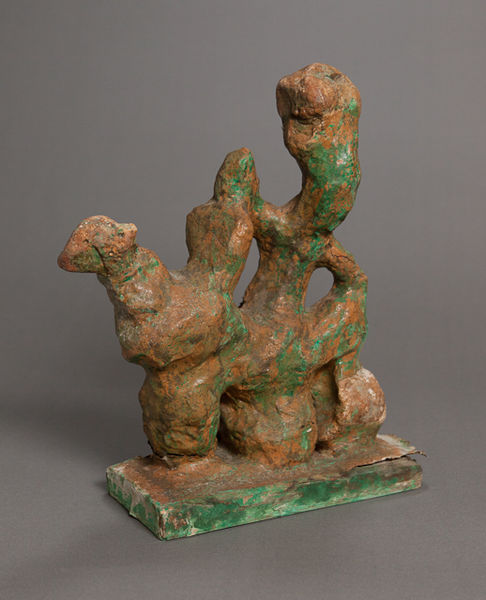
Titel: Untitled, Untitled
Künstler: Aleksandr Nezhdanov
Standort: Amherst (Massachusetts, USA)
Institution: Mead Art Museum, Amherst College
Schlagwörter: grün, braun, mund, tier, skulptur, abstrakt, people, face, figures, green, modern, old, sitting, woman, brown, bronze, wood, african, man, rock, stone, background, orange, schlangen, child, metal, texture, glass, monument, plastic, sculpture, statue, twist, twisted, abstract, marble, dirt, person, ancient, arms, art, abstraction, animal, eye, form, forms, shapes, ceramic, horse, figure, riding, rough, baby, paint, primitive, rust, cactus, jade, pottery, africa, carving, kneeling, pedestal, round, dancing, body, camel, mysteriös, penis, monster, serpent, snake, base, shape, unerkenntlich, surreal, earth, volume, europe, copper, ugly, chicken, ceramics, crude, mayan, demon, asia, clay, ?, edge, hole, amulet, craft, votive, worship, idk, obscure, blob, what is this, aztec, cast, damaged, tribal, bro, lumps, 3d, decor, clat, corroded, indistinct, oxidation, figurine, penids, bulbous, figutr, kneelung, ddasfg, granite, scole, socle, mingled, crap, penus, worthless, what is it